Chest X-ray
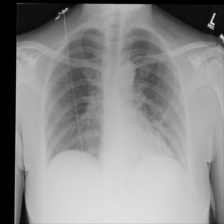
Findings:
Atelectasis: negative
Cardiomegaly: negative
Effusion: negative
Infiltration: negative
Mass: negative
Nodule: negative
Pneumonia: negative
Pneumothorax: negative
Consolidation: negative
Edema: negative
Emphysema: negative
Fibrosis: negative
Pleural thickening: negative
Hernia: negative